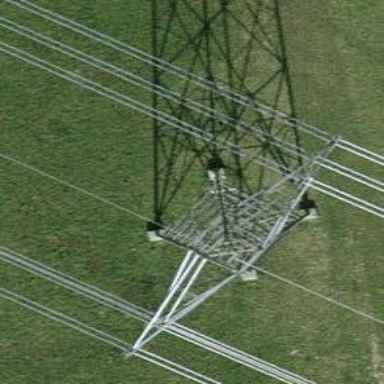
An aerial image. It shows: Power tower.